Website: apple
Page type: billing-address
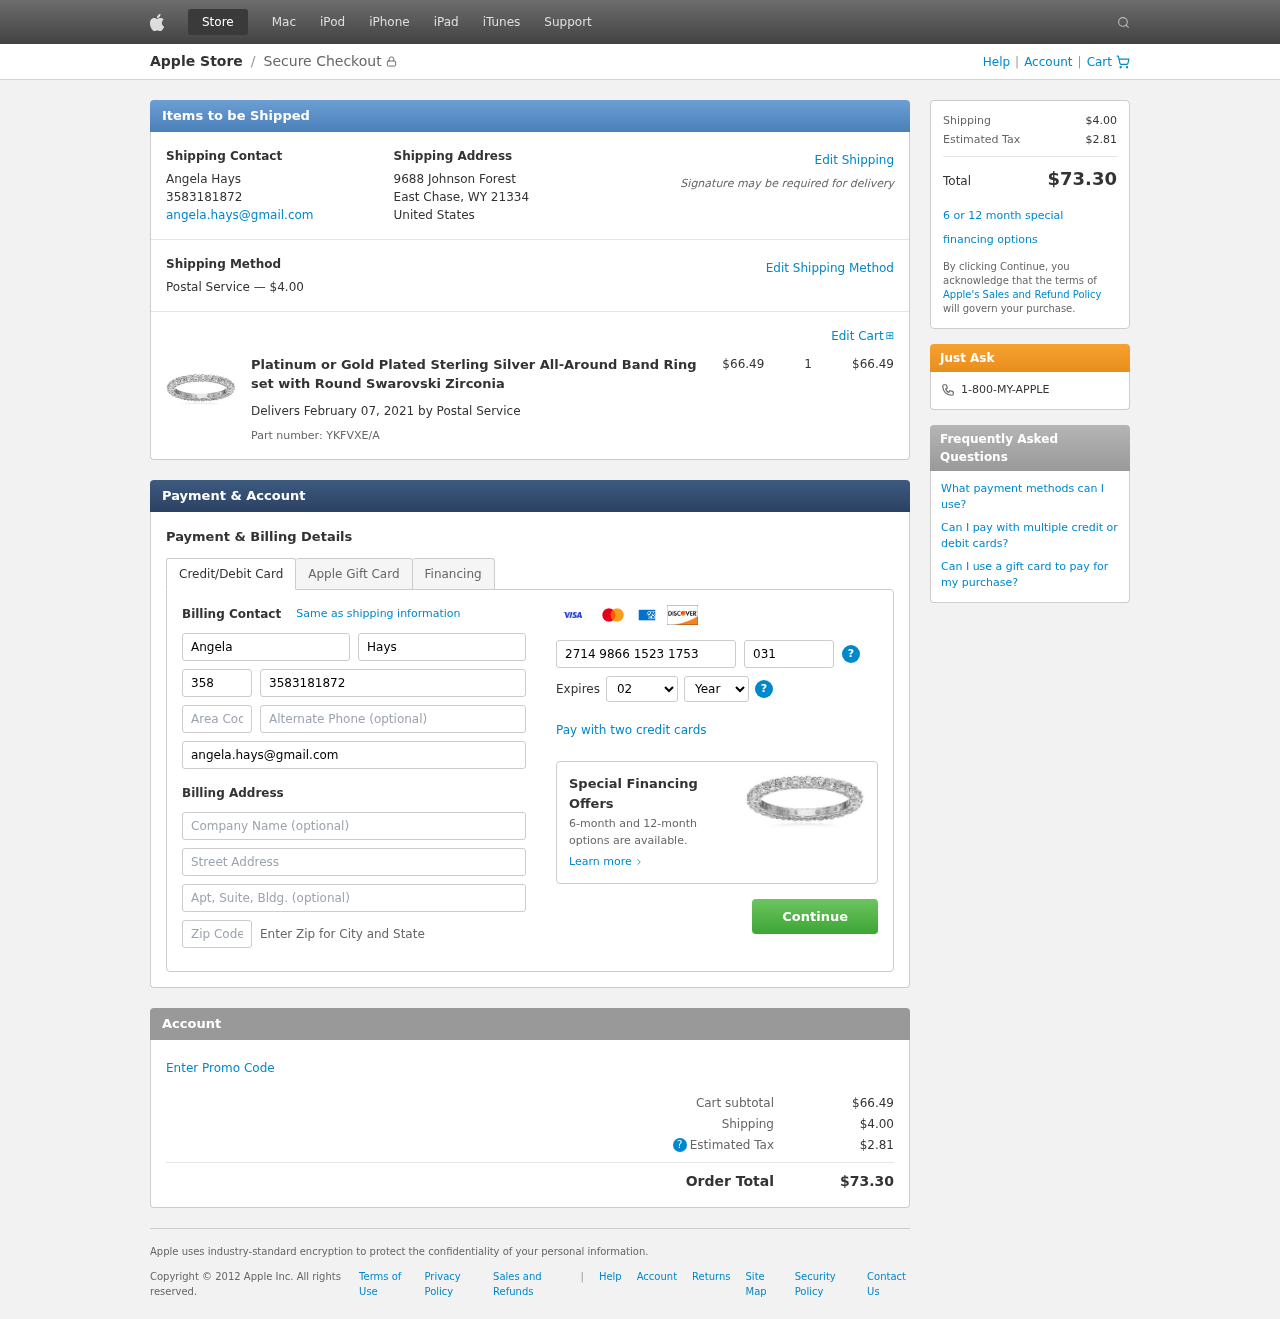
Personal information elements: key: PII_CARD_CVV
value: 031
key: PII_CARD_EXPIRY_MONTH
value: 02
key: PII_CARD_EXPIRY_YEAR
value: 30
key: PII_CARD_NUMBER
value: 2714 9866 1523 1753
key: PII_CITY_STATE_ZIP
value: East Chase, WY 21334
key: PII_COUNTRY
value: United States
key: PII_EMAIL
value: angela.hays@gmail.com
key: PII_FIRSTNAME
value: Angela
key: PII_FULLNAME
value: Angela Hays
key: PII_LASTNAME
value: Hays
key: PII_PHONE
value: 3583181872
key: PII_PHONE_AREA
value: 358
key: PII_STREET
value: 9688 Johnson Forest
Product elements: key: PRODUCT1_NAME
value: Platinum or Gold Plated Sterling Silver All-Around Band Ring set with Round Swarovski Zirconia
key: PRODUCT1_PRICE
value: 66.49
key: PRODUCT1_QUANTITY
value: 1
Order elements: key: ORDER_SHIPPING_COST
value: $4.00
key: ORDER_SUBTOTAL
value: $66.49
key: ORDER_DELIVERY_DATE
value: February 07, 2021
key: ORDER_PART_NUMBER
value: YKFVXE/A
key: ORDER_TAX
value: $2.81
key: ORDER_TOTAL
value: $73.30